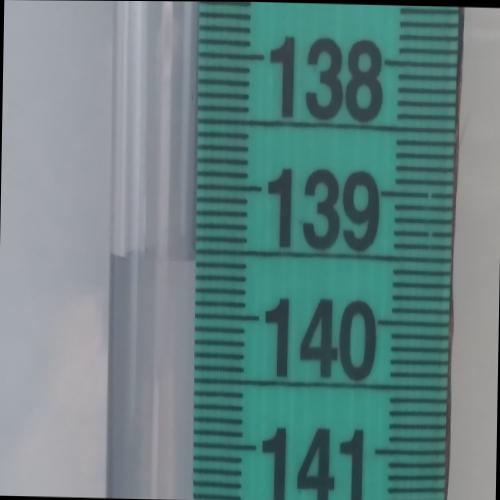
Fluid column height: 139.6 cm